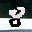
Label: 8